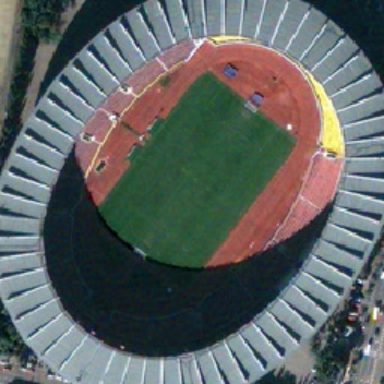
A circular square is located in the middle of the road .